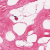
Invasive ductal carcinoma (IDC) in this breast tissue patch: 0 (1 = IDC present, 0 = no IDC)